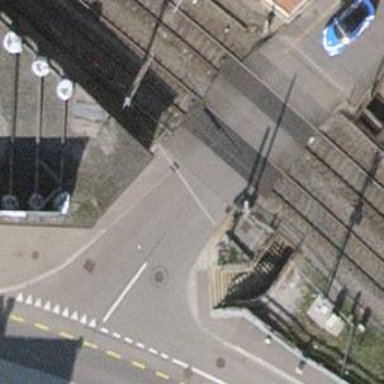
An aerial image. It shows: Full barrier level crossing on railway.